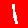
Digit: 1